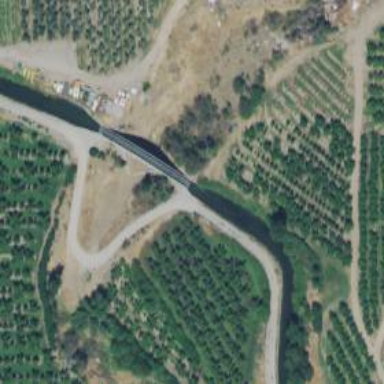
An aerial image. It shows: Aqueduct bridge over canal.